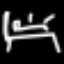
Label: bed